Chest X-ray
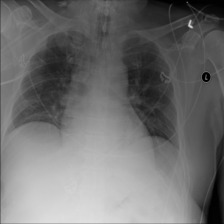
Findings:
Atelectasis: negative
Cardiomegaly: negative
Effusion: negative
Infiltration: negative
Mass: negative
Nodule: negative
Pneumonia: negative
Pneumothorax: negative
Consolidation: negative
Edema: negative
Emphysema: negative
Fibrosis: negative
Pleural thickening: negative
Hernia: negative